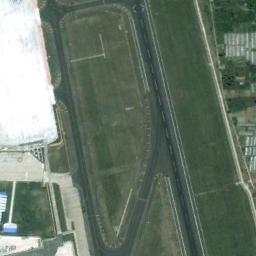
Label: runway